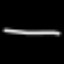
Label: line